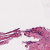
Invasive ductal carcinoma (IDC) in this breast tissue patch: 0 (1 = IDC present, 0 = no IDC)